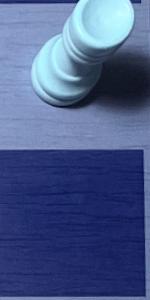
Label: Empty